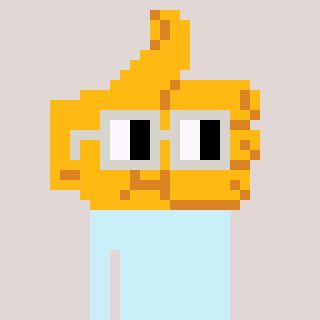
a pixel art character with square light gray glasses, a thumbsup-shaped head and a magenta-colored body on a warm background